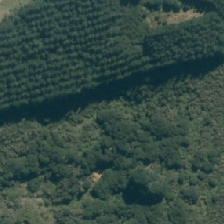
Land cover: grose_broom